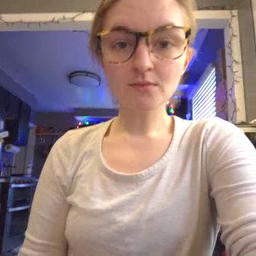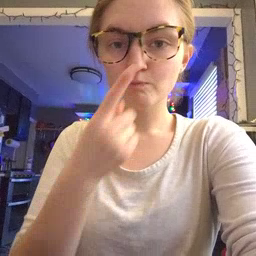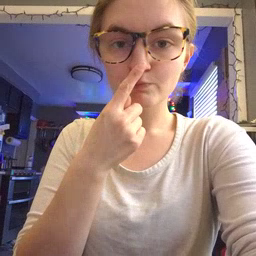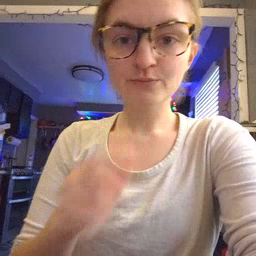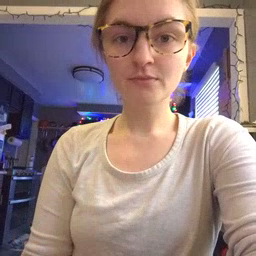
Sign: nose